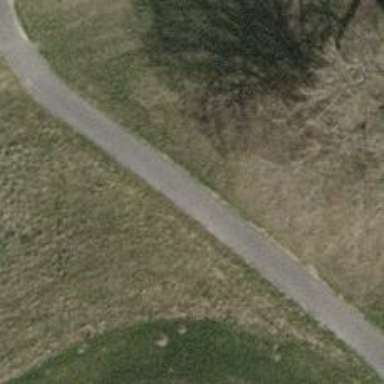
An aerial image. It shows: Designated asphalt cartpath for golf carts on path.